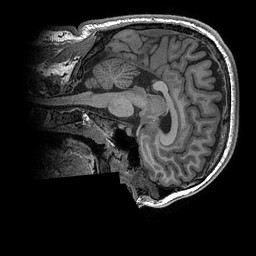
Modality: T1w
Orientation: sagittal
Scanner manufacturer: ge
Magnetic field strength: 3 T
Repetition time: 0.008156 s
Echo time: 0.00318 s